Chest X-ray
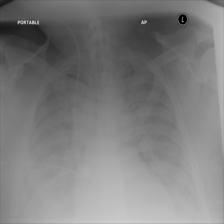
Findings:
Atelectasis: negative
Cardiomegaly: negative
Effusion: negative
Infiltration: positive
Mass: negative
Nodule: negative
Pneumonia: negative
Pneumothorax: negative
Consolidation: negative
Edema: positive
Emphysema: negative
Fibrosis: negative
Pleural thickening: negative
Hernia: negative